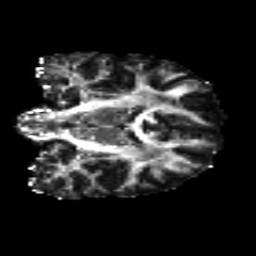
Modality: FA
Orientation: coronal
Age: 18
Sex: male
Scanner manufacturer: siemens
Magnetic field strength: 3 T
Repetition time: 8.8 s
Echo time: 0.085 s